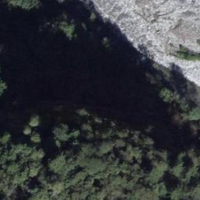
EUNIS habitat code: 41
Species observed at this site:
Aruncus dioicus
Viola riviniana
Epagoge grotiana